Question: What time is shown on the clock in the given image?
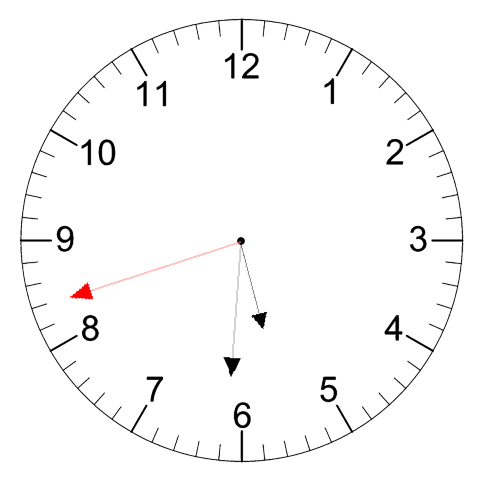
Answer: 05:30:42